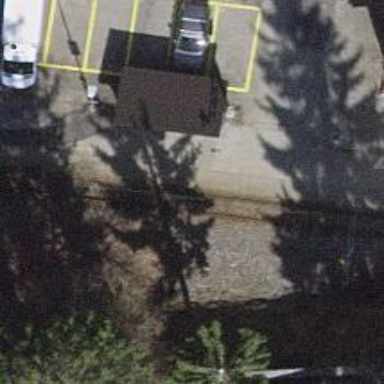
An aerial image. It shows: Public transport stop position along the railway.